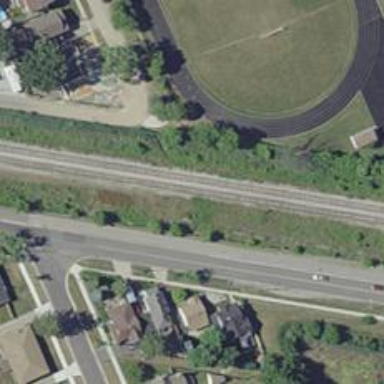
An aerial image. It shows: Railway siding with rails.